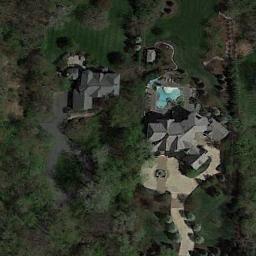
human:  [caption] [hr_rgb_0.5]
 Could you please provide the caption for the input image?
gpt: There are several houses of various sizes and many green trees in a sparse residential area .

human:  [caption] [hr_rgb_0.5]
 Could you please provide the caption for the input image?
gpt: The sparse residential is on the grass next to some trees .

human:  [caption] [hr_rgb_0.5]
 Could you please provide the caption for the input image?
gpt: The sparse residential  is surrounded by trees .

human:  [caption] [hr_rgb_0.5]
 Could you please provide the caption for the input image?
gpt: There are blocks of residential areas between the jungles .

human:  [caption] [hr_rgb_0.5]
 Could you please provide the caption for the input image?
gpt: A sparse residential area with several buildings and green trees .